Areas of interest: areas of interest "Vipshop (Southwest Logistics Center)"
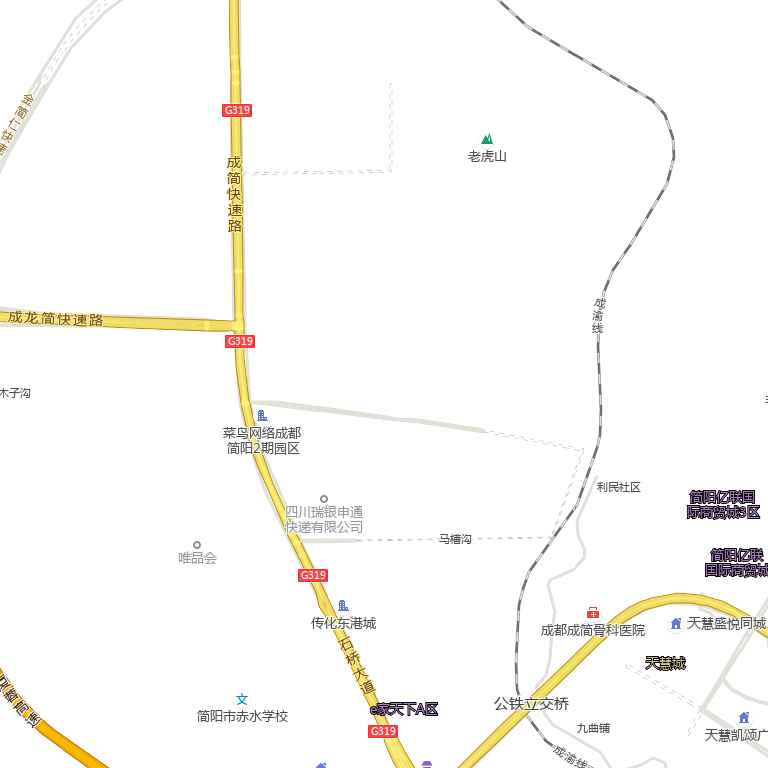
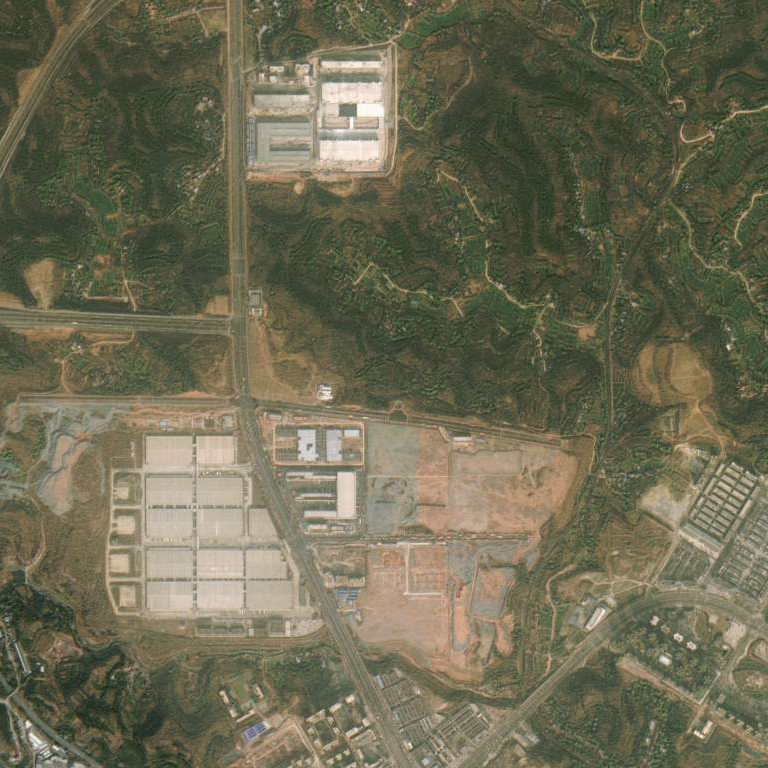